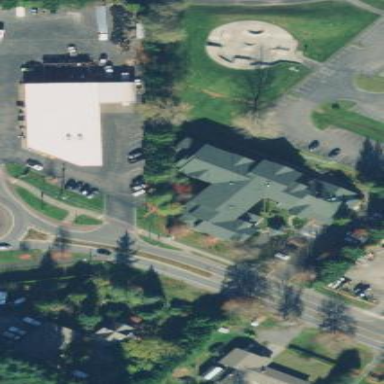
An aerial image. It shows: Nursing home building.